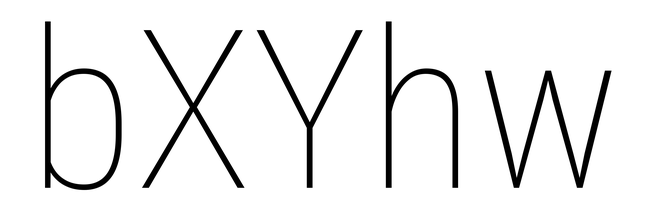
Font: Roboto_Condensed_Thin